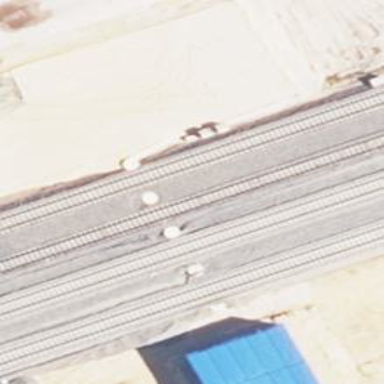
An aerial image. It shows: Electrified railway with contact line running along embankment.